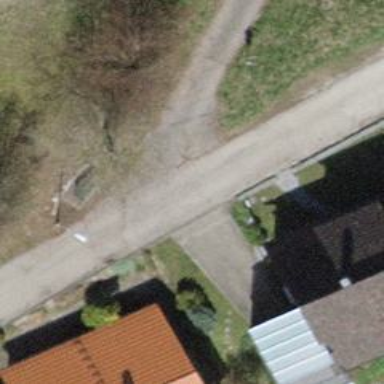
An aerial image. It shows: Residential road with asphalt surface and no sidewalk.